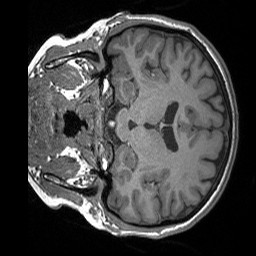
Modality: T1w
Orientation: coronal
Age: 23
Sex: female
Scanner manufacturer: siemens
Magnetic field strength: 3 T
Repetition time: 1.56 s
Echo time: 0.00207 s